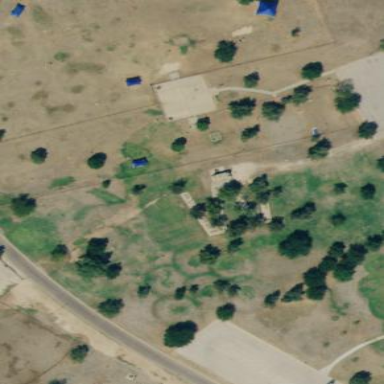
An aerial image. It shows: Dog park for leisure land.